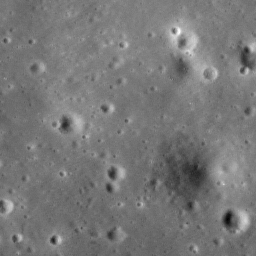
Host type: background_regolith
Lunar coordinates: latitude nan, longitude nan